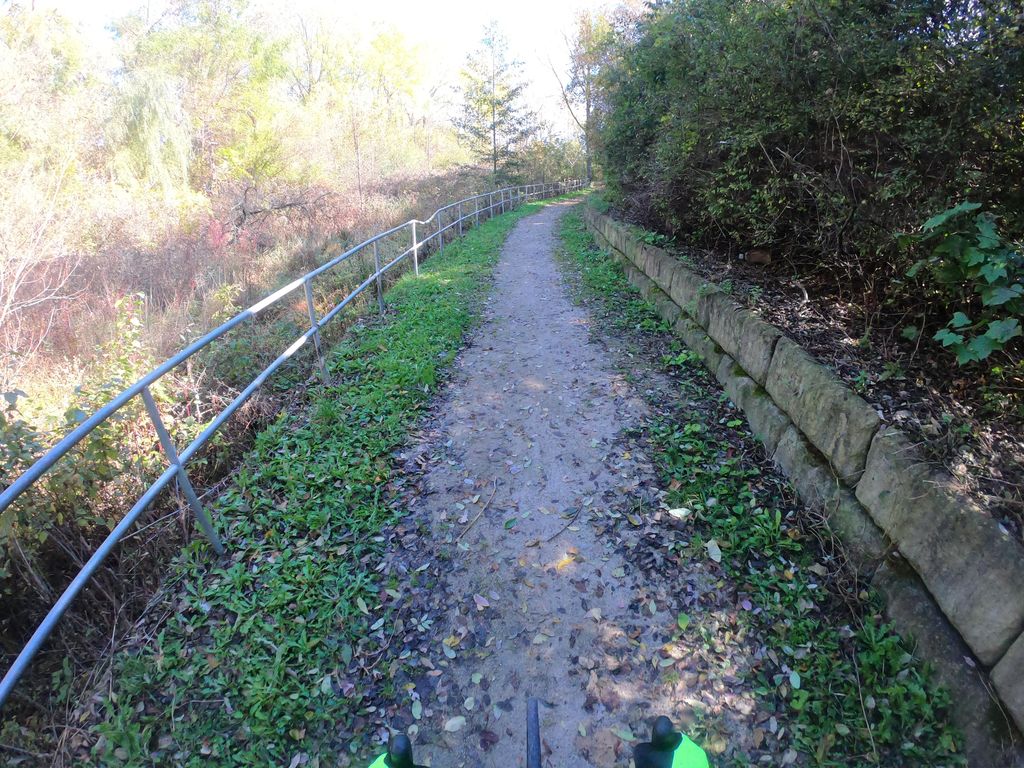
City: kitchener-waterloo